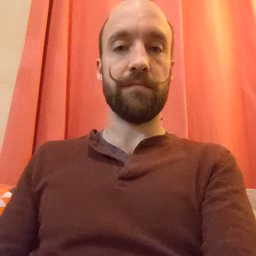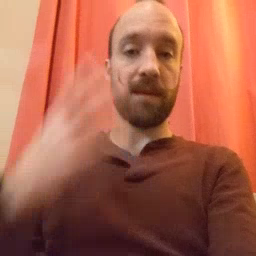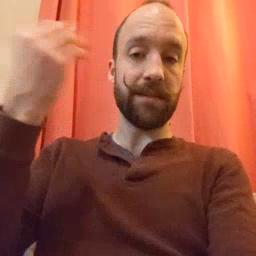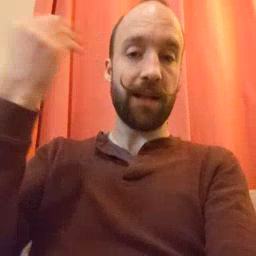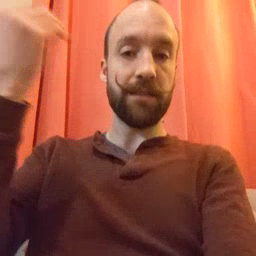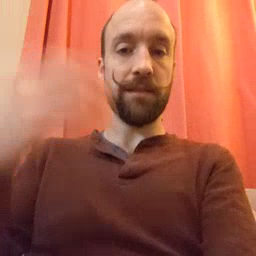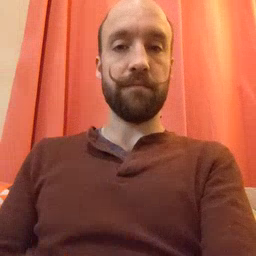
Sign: outside